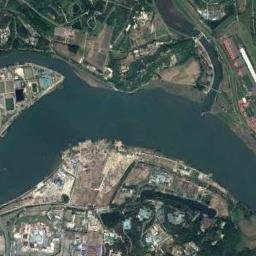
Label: river